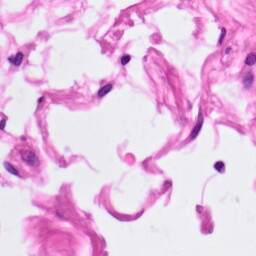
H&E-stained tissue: Pancreatic